This time-frequency spectrogram was computed from a bearing vibration snapshot; brighter regions carry more energy. Based on the visible evidence, which condition applies: normal, inner_race, outer_race, ball?
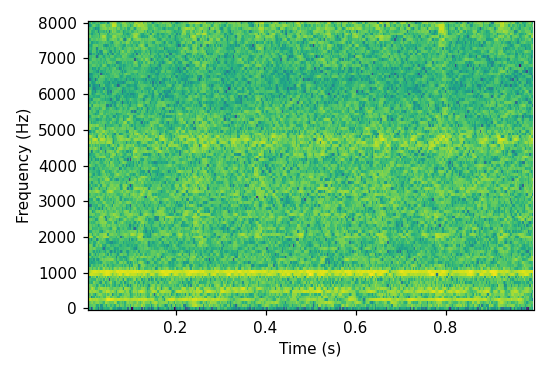
Answer: normal